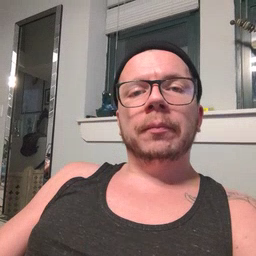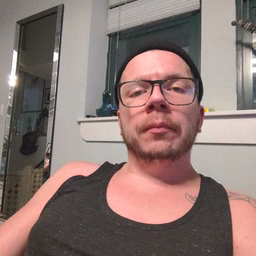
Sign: drink